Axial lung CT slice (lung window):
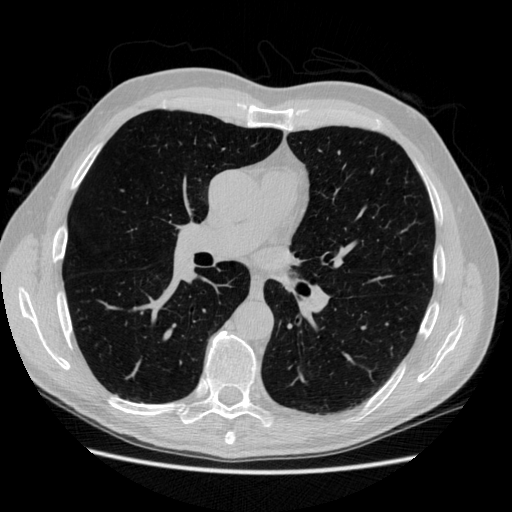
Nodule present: no